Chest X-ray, PA view. Patient: 47 years old, sex M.
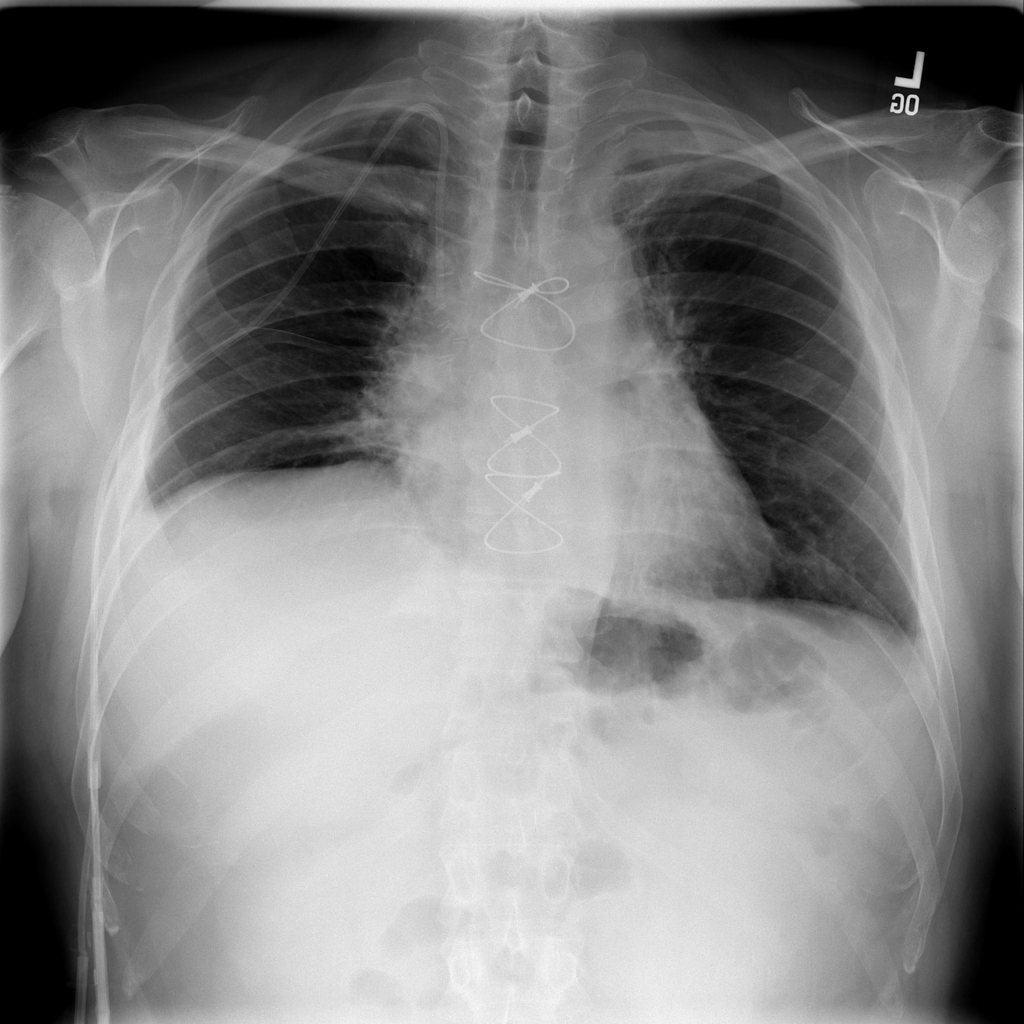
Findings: No Finding